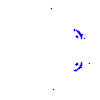
Particle: kaon